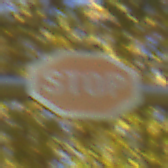
Verkehrszeichen: Stop
Umgebung: Outdoor, Nature
Tageszeit: SunriseSunset
Wetter: PartlyCloudy
Licht: Natural
Jahreszeit: NotSpecified
Kontrast: HighContrast